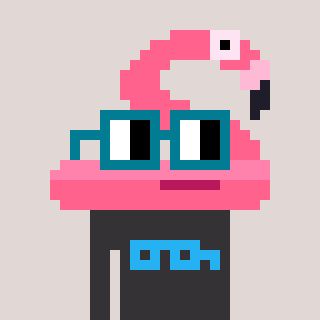
a pixel art character with square dark green glasses, a flamingo-shaped head and a grayscale-colored body on a warm background